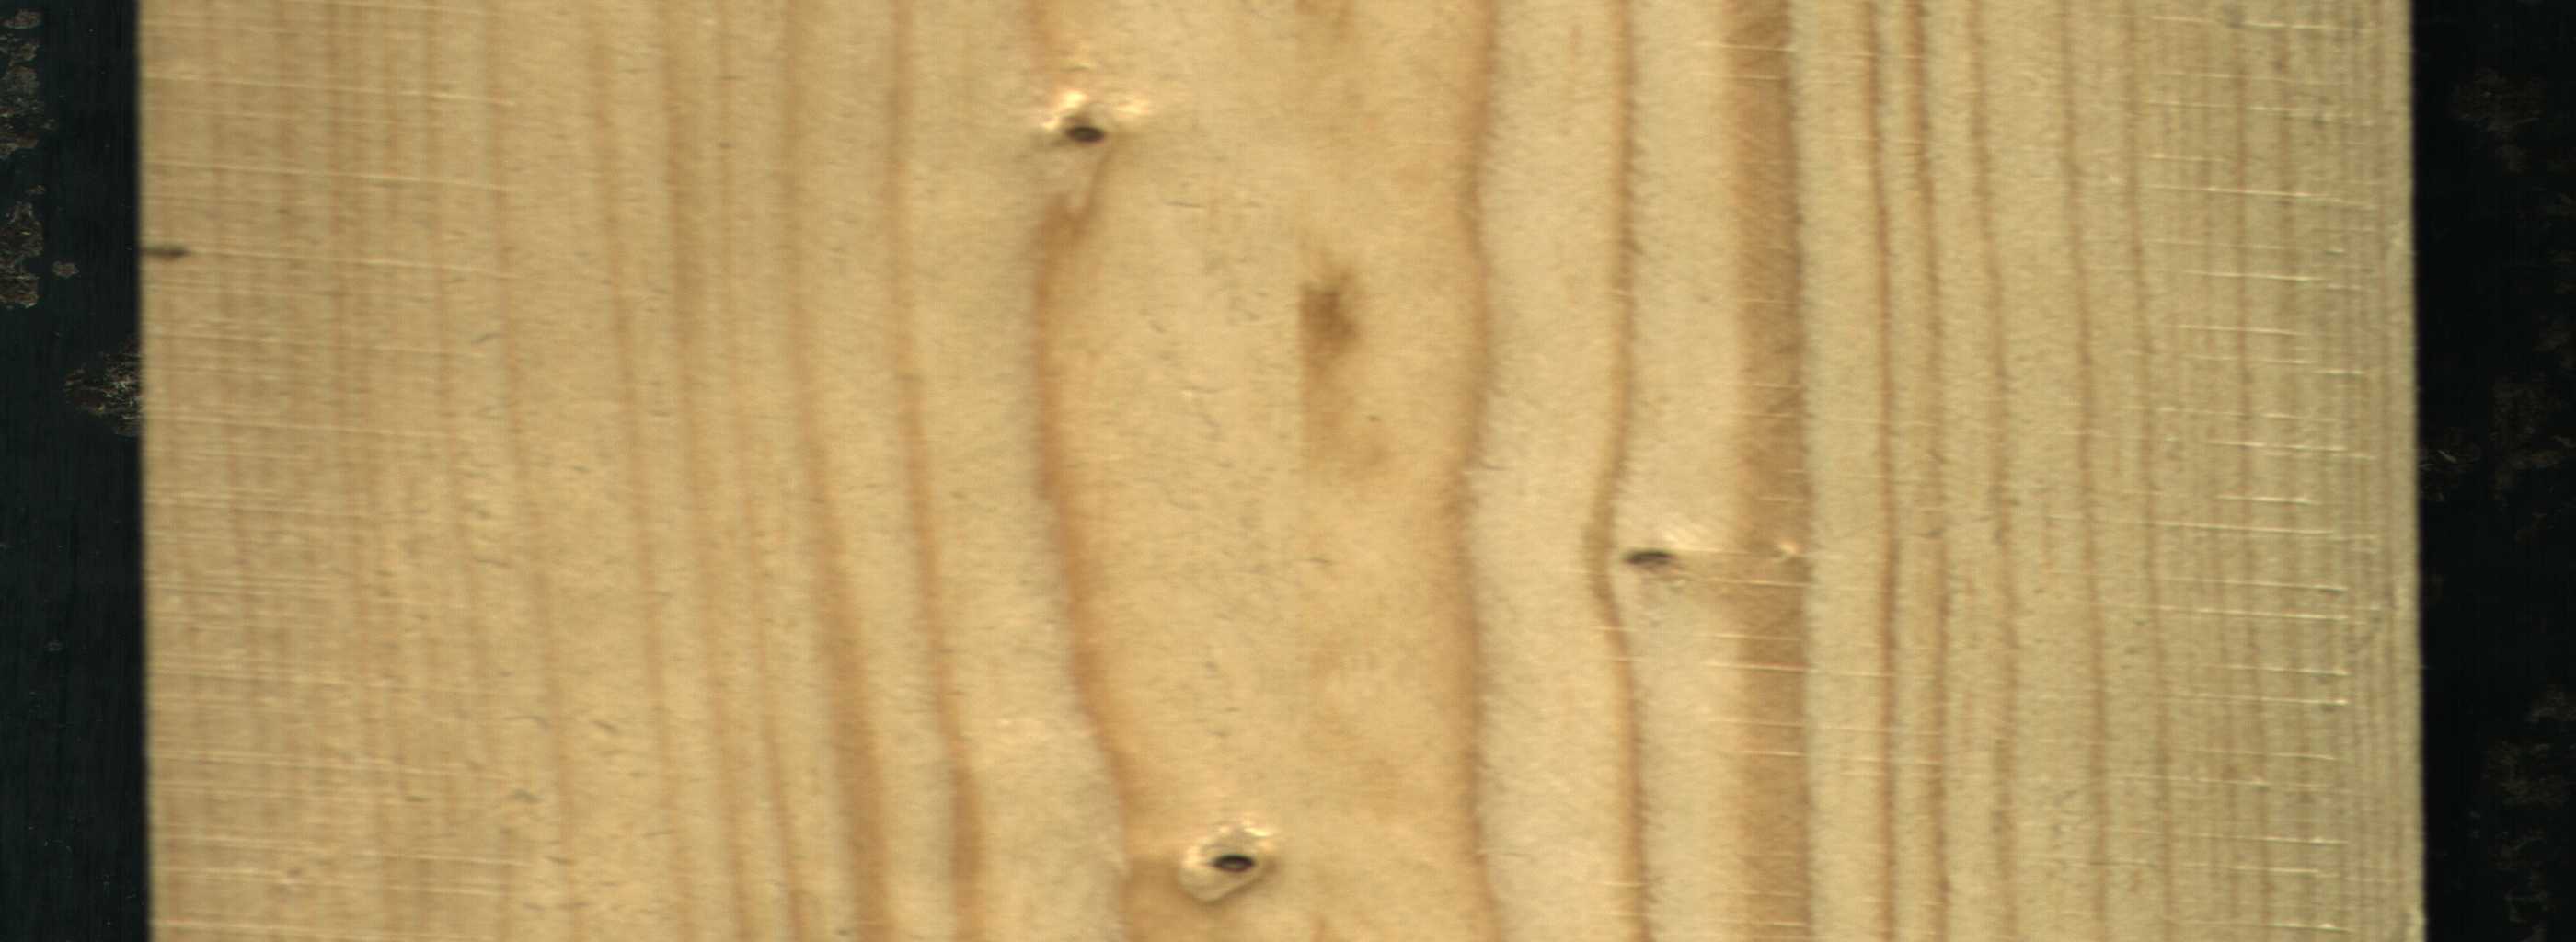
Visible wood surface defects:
Quartzity
Dead_Knot
Live_Knot
Live_Knot
Live_Knot